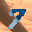
Label: 7